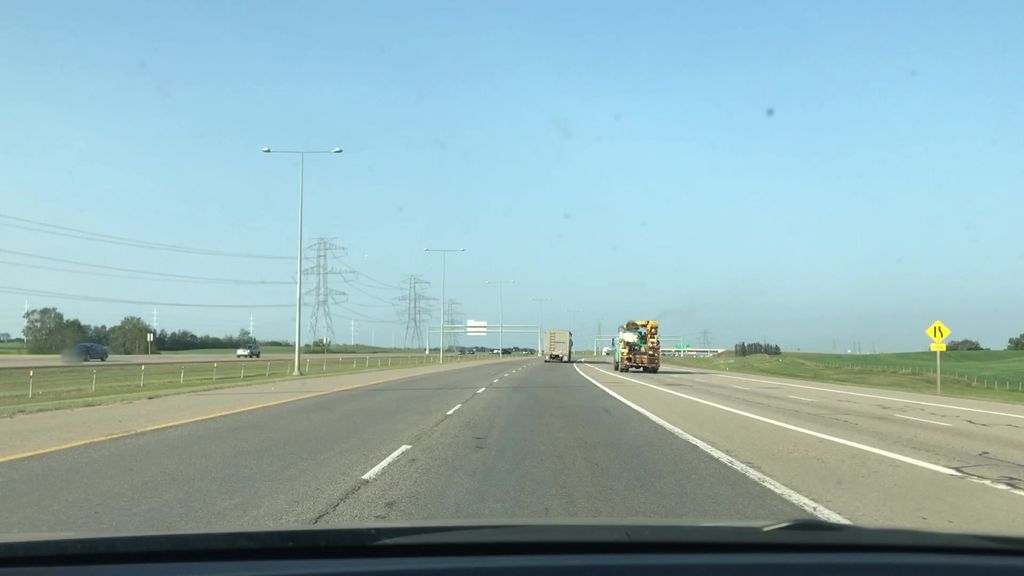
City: edmonton